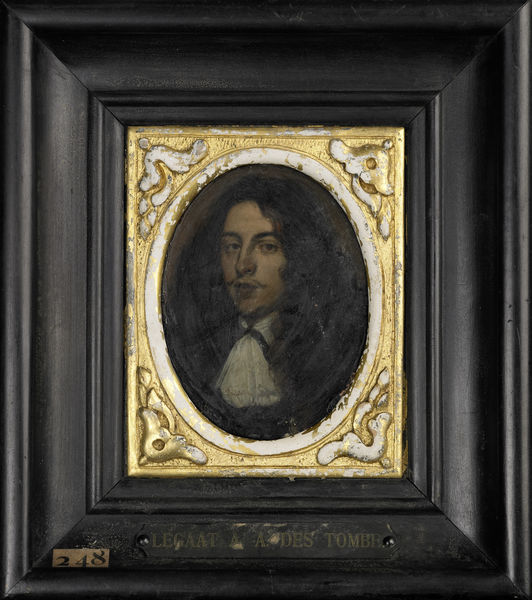
Titel: Portret van een jonge man
Standort: Amsterdam
Institution: Rijksmuseum
Schlagwörter: homme, moustache, portrait, cheveux, peinture, huile, tableau, col, dorure, long, cadre, cravate, or, comte, duc, 248, cheveux long, legaat, bernard